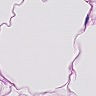
Metastatic tissue present: no